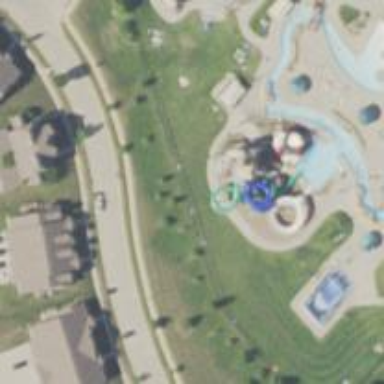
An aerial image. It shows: Bridge leading to water slide attraction.